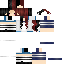
A female human skin with medium skin, wearing brown long hair dressed in a blue tshirt and blue pants, featuring a closed mouth.